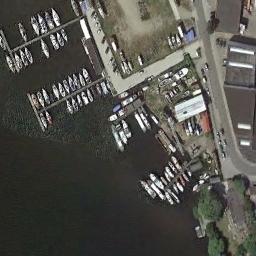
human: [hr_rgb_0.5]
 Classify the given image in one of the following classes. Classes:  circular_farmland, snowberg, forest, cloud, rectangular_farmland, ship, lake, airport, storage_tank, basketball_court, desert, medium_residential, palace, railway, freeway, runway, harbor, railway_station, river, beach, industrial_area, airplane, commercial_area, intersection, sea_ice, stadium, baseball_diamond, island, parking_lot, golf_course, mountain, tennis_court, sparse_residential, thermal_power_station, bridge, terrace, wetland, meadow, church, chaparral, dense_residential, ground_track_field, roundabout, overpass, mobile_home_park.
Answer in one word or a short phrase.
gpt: harbor